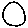
Label: circle